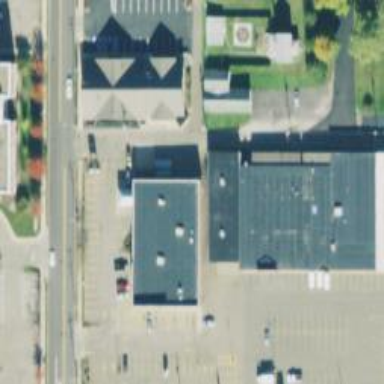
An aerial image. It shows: Pharmacy providing healthcare services.